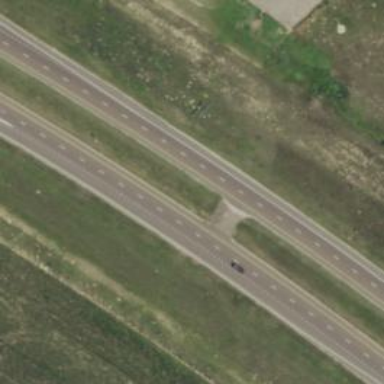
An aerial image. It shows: Solid road edge marking is visible.